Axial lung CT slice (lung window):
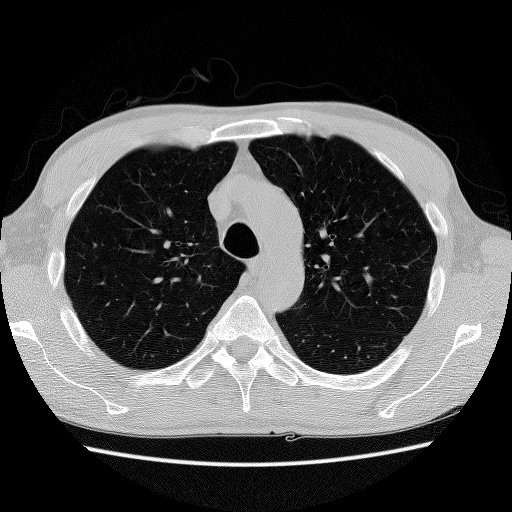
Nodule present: no